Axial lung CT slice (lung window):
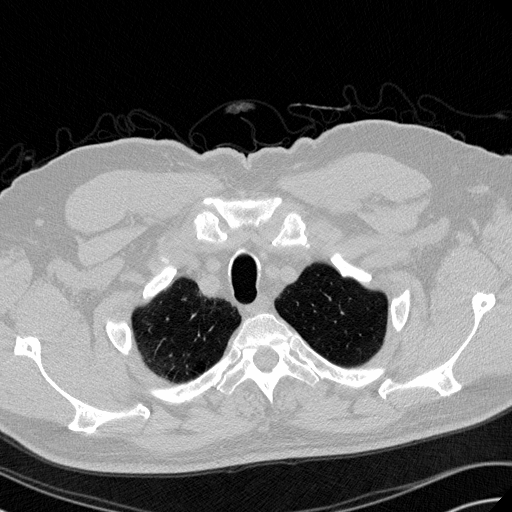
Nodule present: no